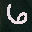
Label: 6